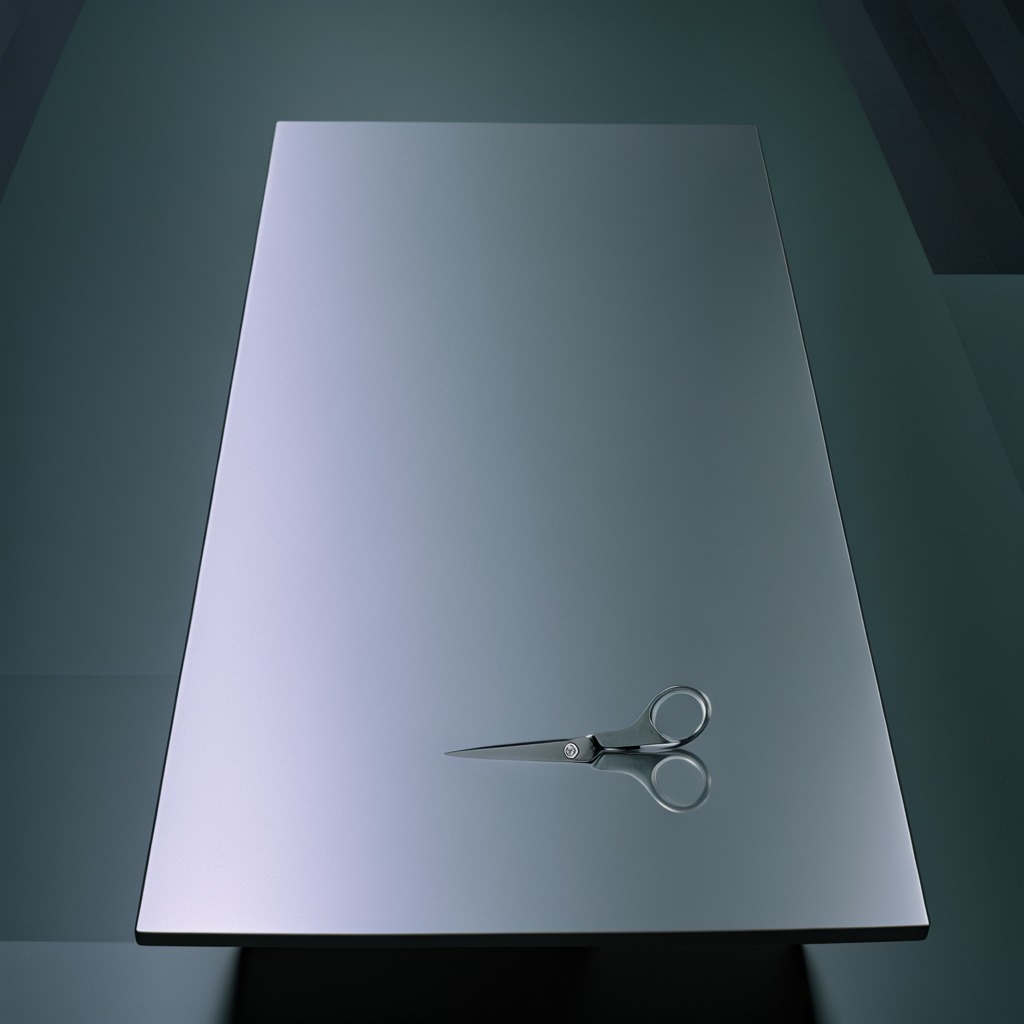
A scissor is lying on the table.